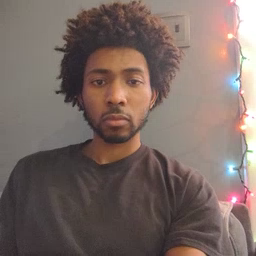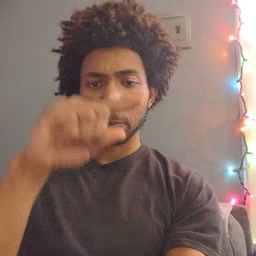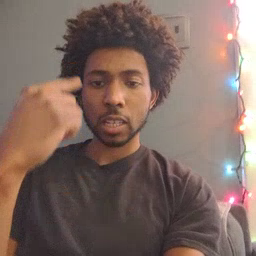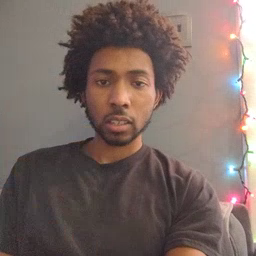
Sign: black